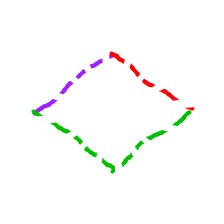
Shape: rhombus